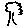
Label: tree